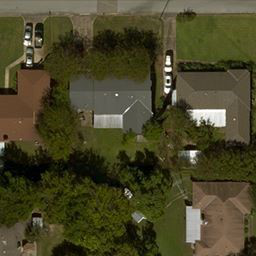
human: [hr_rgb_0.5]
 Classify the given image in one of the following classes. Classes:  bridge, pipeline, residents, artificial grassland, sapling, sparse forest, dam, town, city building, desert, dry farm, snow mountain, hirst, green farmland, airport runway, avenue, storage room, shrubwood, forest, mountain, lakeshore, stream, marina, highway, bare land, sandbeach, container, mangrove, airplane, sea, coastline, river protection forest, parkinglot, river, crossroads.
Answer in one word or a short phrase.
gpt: residents